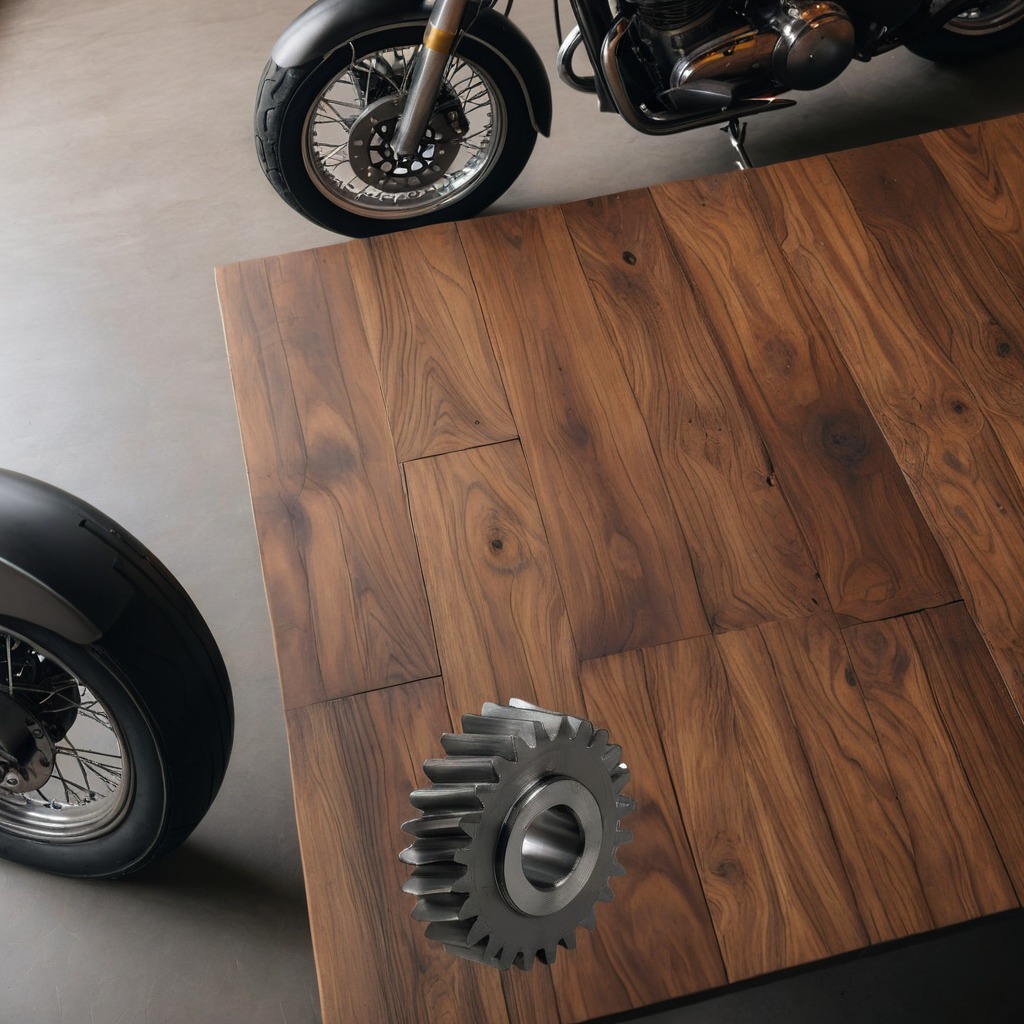
A steel gear with teeth is lying on the wooden table.